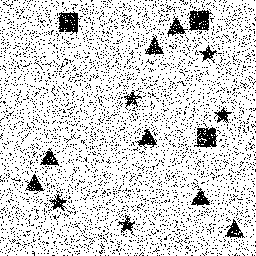
Squares: 3
Triangles: 7
Stars: 5
Total shapes: 15